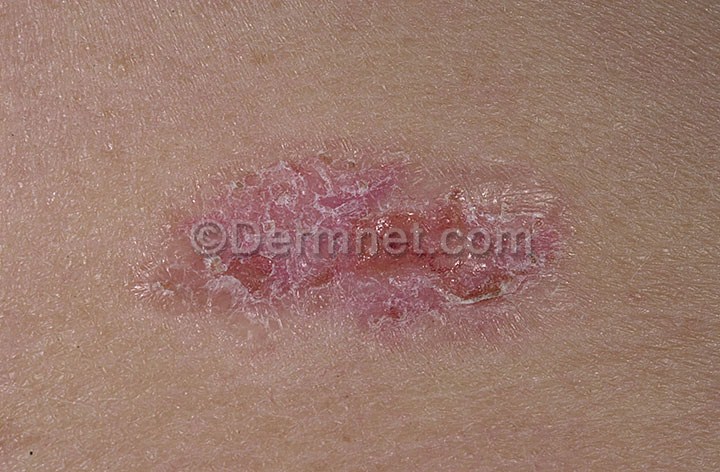
Disease: Actinic Keratosis Basal Cell Carcinoma and other Malignant Lesions